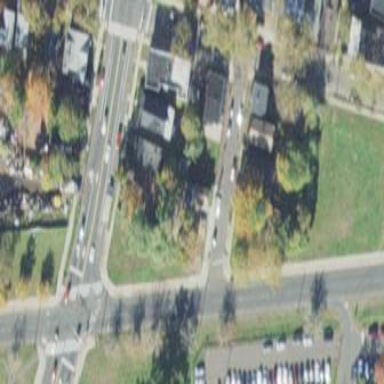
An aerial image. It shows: Sidewalk.